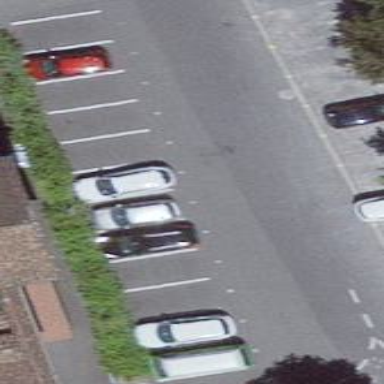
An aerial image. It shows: Parking area with surface.